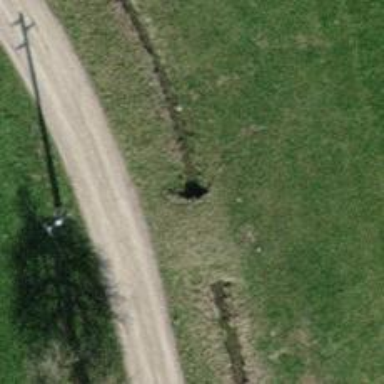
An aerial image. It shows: Tunnel.